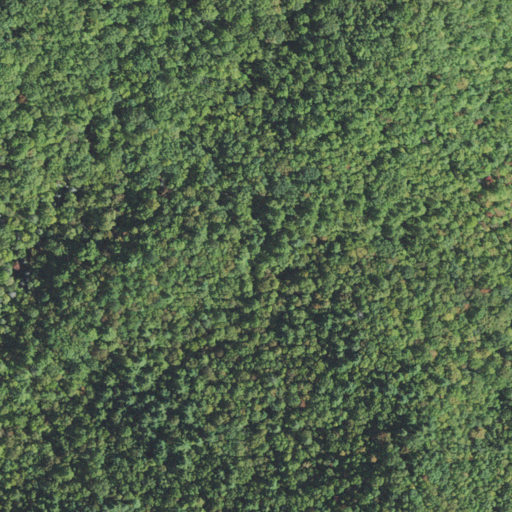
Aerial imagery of gap in North Carolina named Three Fork Gap containing mixed forest, deciduous forest, and evergreen forest